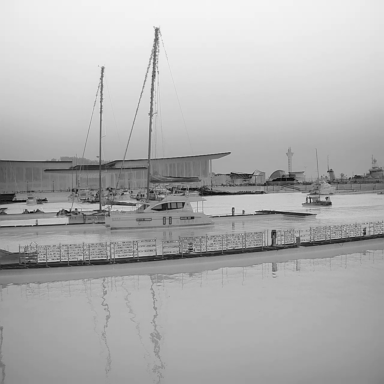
There are three sailboats in the infrared image.